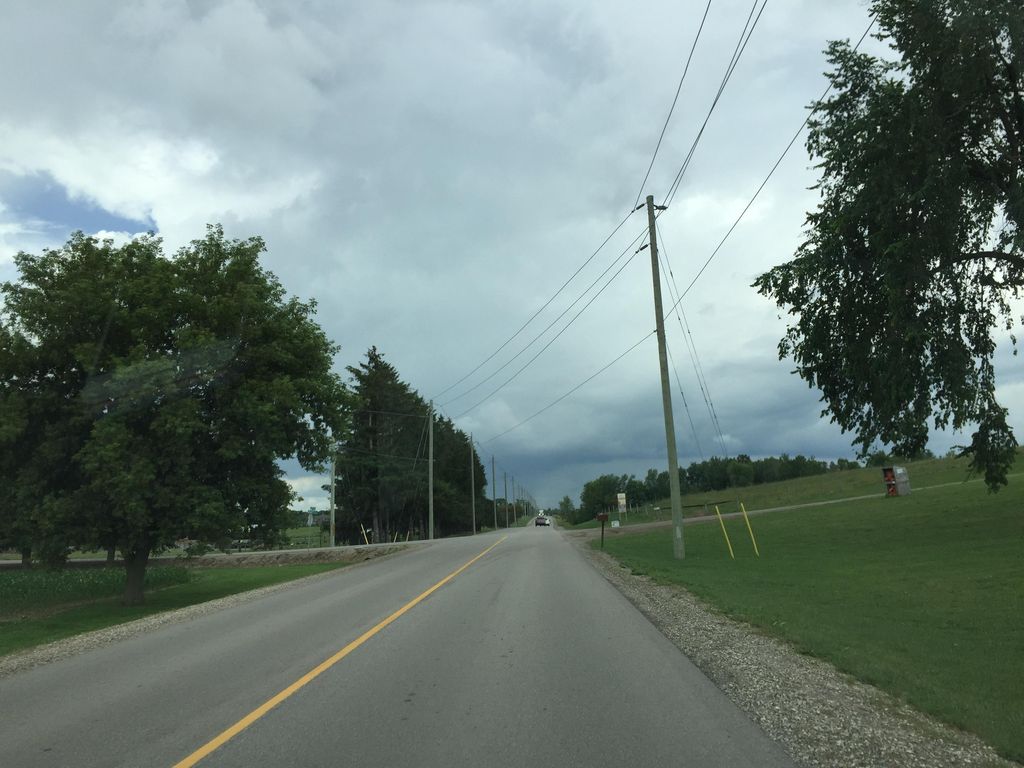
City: kitchener-waterloo